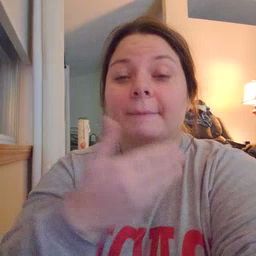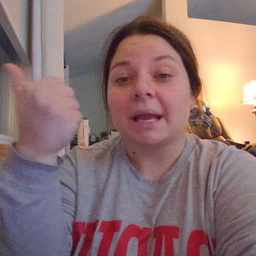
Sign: better